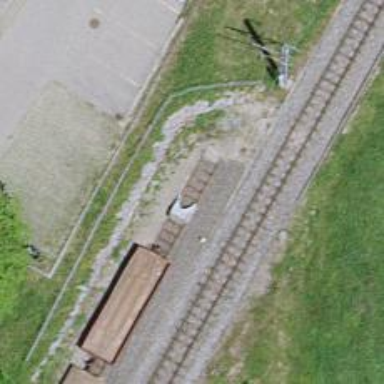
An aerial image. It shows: Railway buffer stop.